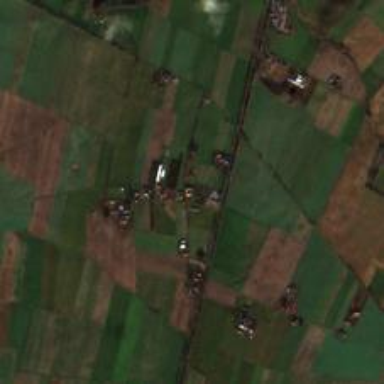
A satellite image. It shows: Village.